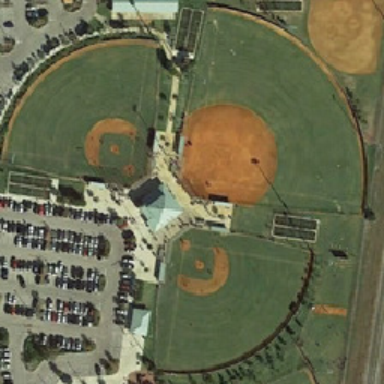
Three baseball fields are side by side with a parking lot full of cars .